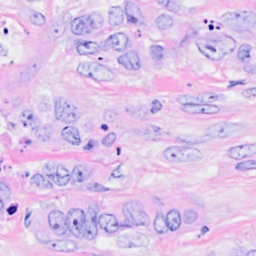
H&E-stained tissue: Breast